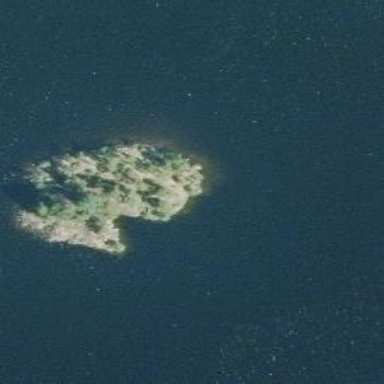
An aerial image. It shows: Island covered with woodland.